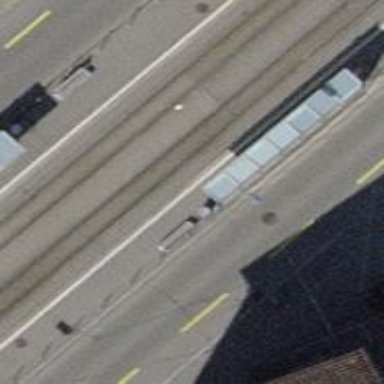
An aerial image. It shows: Public transport shelter.